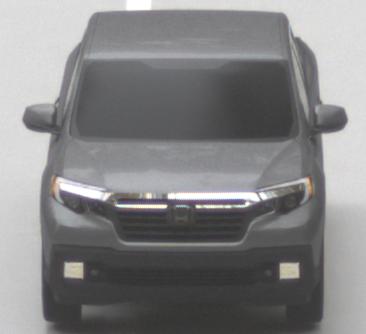
Make: Honda
Model: Ridgeline
Detailed model: Gen. 2
Model produced from: 2016
Model produced until: 2020
Doors: 4
Color: gray
Road condition: dry road
Daytime: morning or afternoon
Contrast: low contrast